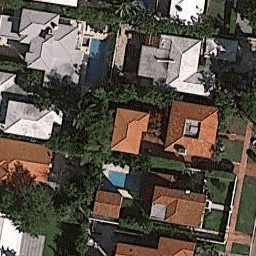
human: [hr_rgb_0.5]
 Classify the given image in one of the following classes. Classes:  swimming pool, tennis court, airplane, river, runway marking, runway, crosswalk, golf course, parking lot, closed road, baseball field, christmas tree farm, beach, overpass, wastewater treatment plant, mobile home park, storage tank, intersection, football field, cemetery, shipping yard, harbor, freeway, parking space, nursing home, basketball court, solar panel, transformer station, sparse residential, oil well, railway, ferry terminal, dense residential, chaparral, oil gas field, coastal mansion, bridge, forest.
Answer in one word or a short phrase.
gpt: coastal mansion